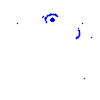
Particle: kaon